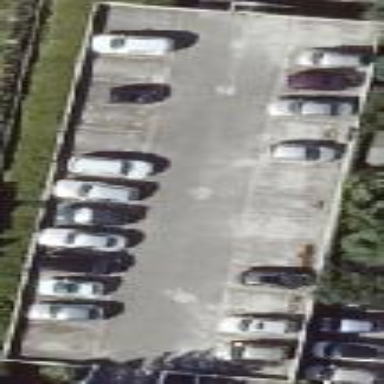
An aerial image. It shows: Building with concrete parking lot.